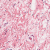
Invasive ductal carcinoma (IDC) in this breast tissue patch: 0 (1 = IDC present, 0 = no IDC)